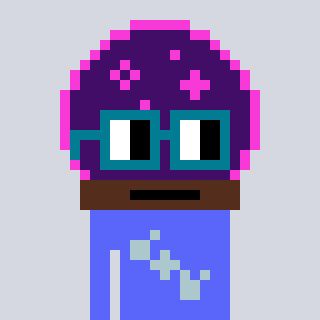
a pixel art character with square dark green glasses, a crystalball-shaped head and a purple-colored body on a cool background